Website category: jobs
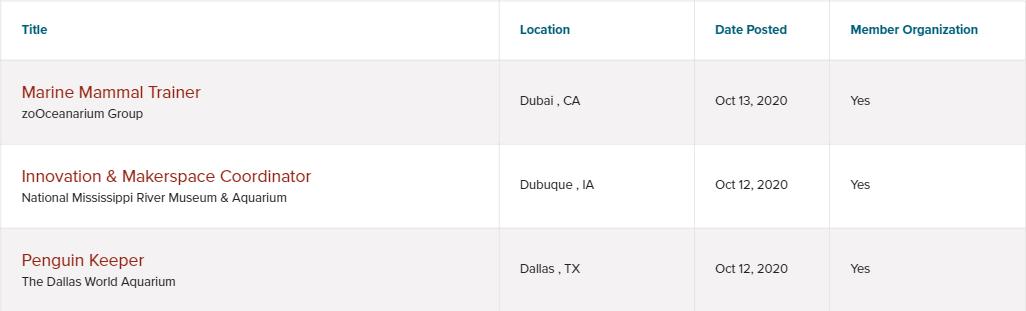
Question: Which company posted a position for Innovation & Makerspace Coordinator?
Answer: National Mississippi River Museum & Aquarium

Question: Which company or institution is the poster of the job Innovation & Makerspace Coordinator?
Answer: National Mississippi River Museum & Aquarium

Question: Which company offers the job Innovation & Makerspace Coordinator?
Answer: National Mississippi River Museum & Aquarium

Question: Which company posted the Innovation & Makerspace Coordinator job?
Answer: National Mississippi River Museum & Aquarium

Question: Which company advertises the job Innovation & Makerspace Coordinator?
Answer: National Mississippi River Museum & Aquarium

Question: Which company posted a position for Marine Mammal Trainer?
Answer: zoOceanarium Group

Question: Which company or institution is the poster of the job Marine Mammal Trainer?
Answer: zoOceanarium Group

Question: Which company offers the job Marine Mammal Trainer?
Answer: zoOceanarium Group

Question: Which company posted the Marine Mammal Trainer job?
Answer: zoOceanarium Group

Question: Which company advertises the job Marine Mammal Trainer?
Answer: zoOceanarium Group

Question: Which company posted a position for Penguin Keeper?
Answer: The Dallas World Aquarium

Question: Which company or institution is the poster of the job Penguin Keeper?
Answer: The Dallas World Aquarium

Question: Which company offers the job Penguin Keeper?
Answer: The Dallas World Aquarium

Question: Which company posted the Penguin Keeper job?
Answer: The Dallas World Aquarium

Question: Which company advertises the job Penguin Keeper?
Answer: The Dallas World Aquarium

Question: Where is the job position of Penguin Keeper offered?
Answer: Dallas , TX

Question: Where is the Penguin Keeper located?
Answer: Dallas , TX

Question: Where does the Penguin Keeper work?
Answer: Dallas , TX

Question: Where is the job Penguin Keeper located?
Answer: Dallas , TX

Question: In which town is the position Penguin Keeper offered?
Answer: Dallas , TX

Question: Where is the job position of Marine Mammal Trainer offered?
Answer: Dubai , CA

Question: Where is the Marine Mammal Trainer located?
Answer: Dubai , CA

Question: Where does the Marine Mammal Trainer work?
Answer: Dubai , CA

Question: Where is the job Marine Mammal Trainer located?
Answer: Dubai , CA

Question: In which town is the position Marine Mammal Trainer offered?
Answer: Dubai , CA

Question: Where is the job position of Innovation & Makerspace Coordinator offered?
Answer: Dubuque , IA

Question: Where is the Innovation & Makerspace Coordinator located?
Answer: Dubuque , IA

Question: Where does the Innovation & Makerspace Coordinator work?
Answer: Dubuque , IA

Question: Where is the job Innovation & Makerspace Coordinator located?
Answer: Dubuque , IA

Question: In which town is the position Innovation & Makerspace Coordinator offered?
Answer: Dubuque , IA

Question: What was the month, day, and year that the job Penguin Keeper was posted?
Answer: Oct 12, 2020

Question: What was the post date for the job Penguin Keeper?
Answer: Oct 12, 2020

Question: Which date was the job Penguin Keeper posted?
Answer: Oct 12, 2020

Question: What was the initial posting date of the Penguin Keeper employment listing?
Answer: Oct 12, 2020

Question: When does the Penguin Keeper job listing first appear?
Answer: Oct 12, 2020

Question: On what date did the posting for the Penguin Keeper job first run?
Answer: Oct 12, 2020

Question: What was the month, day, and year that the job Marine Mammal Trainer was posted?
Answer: Oct 13, 2020

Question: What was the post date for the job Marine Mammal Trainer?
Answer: Oct 13, 2020

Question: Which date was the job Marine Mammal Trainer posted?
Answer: Oct 13, 2020

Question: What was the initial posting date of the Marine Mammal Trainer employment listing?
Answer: Oct 13, 2020

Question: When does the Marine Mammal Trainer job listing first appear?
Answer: Oct 13, 2020

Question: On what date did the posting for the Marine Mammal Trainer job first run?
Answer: Oct 13, 2020

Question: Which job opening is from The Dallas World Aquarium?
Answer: Penguin Keeper

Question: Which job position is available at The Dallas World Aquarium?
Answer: Penguin Keeper

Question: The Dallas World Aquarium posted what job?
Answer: Penguin Keeper

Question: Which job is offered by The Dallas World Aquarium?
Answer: Penguin Keeper

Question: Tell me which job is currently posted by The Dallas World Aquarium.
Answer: Penguin Keeper

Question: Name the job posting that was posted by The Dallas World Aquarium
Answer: Penguin Keeper

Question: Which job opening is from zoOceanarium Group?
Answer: Marine Mammal Trainer

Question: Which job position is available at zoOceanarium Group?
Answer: Marine Mammal Trainer

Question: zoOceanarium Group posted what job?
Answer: Marine Mammal Trainer

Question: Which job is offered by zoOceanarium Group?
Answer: Marine Mammal Trainer

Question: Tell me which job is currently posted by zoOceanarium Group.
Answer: Marine Mammal Trainer

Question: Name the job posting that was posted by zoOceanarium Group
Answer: Marine Mammal Trainer

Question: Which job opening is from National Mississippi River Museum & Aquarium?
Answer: Innovation & Makerspace Coordinator

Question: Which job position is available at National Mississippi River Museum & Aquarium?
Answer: Innovation & Makerspace Coordinator

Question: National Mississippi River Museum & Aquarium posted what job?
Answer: Innovation & Makerspace Coordinator

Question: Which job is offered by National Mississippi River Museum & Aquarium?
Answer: Innovation & Makerspace Coordinator

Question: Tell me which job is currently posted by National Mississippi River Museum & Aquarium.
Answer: Innovation & Makerspace Coordinator

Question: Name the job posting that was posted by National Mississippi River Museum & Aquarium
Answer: Innovation & Makerspace Coordinator

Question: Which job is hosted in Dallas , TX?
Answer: Penguin Keeper

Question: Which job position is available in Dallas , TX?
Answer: Penguin Keeper

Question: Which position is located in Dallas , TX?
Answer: Penguin Keeper

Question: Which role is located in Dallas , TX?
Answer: Penguin Keeper